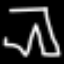
Label: pants